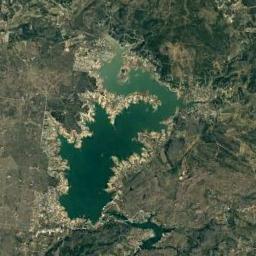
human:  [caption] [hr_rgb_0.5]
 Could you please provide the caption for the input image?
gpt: Many trees are around the lake .

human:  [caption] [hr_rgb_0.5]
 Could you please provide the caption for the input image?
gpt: An irregularly shaped pale blue lake surrounded by mountains with green vegetation .

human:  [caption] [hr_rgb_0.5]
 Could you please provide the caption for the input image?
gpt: Beside the lake is green land .

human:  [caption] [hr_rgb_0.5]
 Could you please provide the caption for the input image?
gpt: The lake with a winding bank lies in a mountainous area covered with some vegetation and the water is deep green .

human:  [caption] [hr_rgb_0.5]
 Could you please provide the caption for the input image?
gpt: There are brown bare land and some green meadows around the lake .